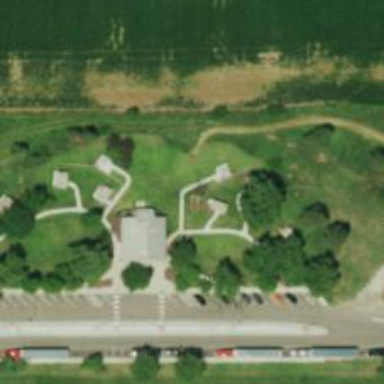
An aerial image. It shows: Rest area on the road.